Chest X-ray:
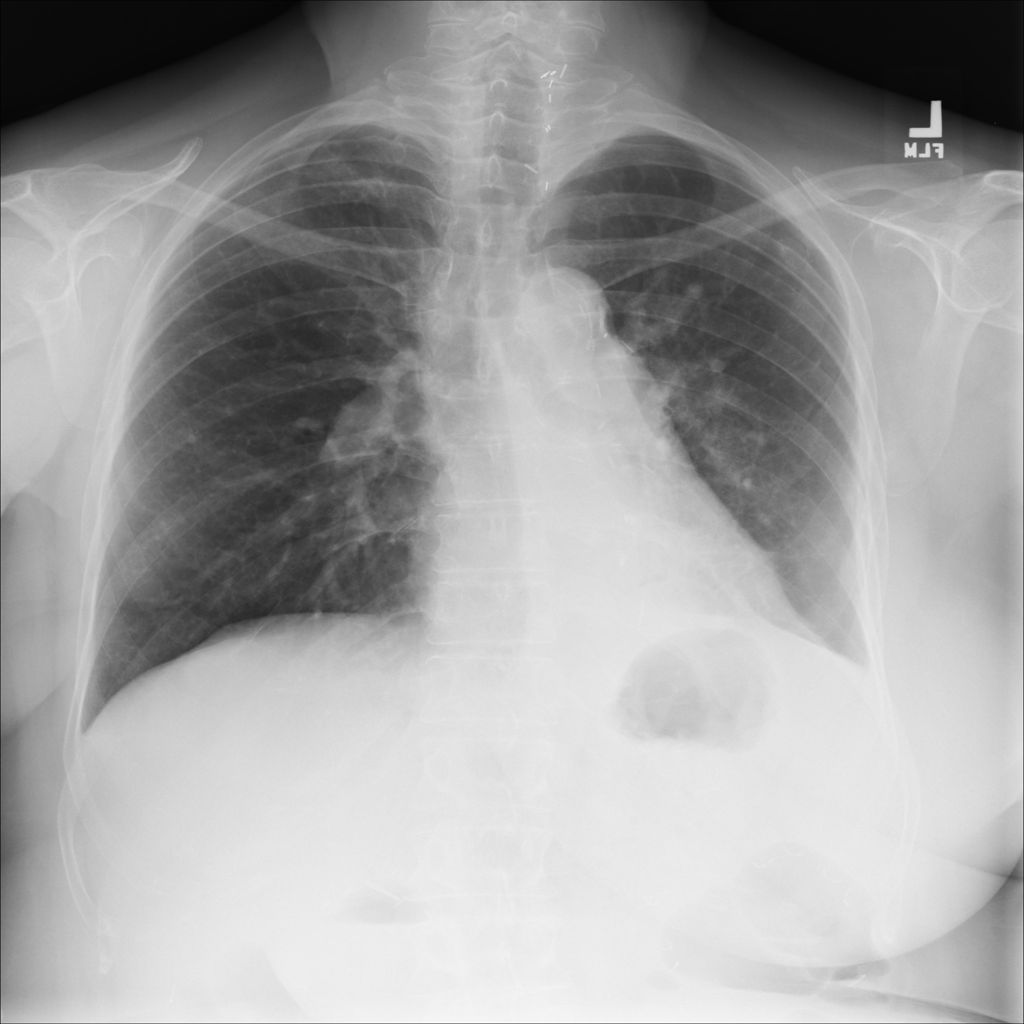
No abnormal finding: yes